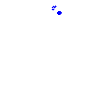
Particle: electron